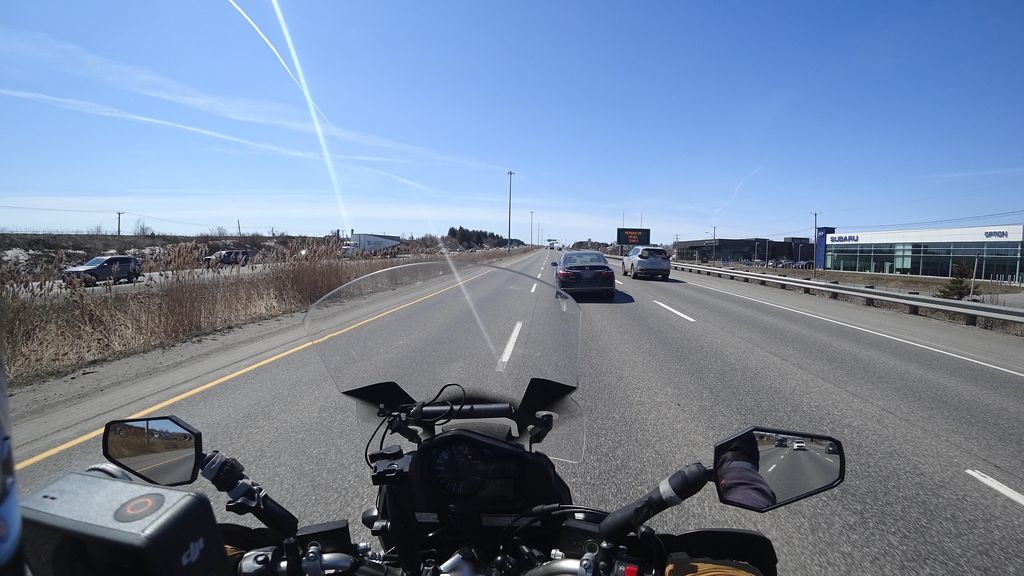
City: quebec_city